Current action and preconditions to check: trajectory_clear

Your task: For each precondition in the list above, predict whether it will hold at this action.

Consider the current scene as observed from the mobile robot's camera, and analyze the predicted future states of all dynamic agents (e.g., people, animals, vehicles, or any moving entities) within the NEXT SECOND.

IMPORTANT: Only answer "very likely" if you are absolutely certain—based on strong, clear evidence—that a dynamic agent will violate the precondition in the predicted future state. Do NOT answer "very likely" for unlikely, ambiguous, or low-probability risks.

Ask yourself for each precondition: Is there a high probability, with clear and convincing evidence, that the predicted future states of any dynamic agent will interfere with the predicted future state of the currently executing action within the NEXT SECOND, causing that precondition to fail?

Assess the risk level based on these predictions. Use "likely" or "very likely" if motions create a clear risk of interference.

Use "neutral" or "improbable" if agents are nearby but their predicted paths are clearly diverging or non-conflicting.

Failure Risk Categories: "very improbable", "improbable", "neutral", "likely", "very likely"

Answer Format: Output ONLY the probability_of_failure value from these categories: "very improbable", "improbable", "neutral", "likely", "very likely"

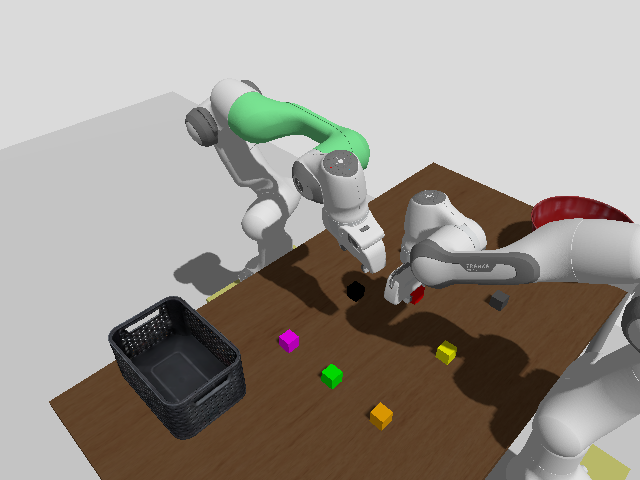

Answer: likely